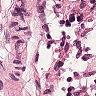
Metastatic tissue present: no